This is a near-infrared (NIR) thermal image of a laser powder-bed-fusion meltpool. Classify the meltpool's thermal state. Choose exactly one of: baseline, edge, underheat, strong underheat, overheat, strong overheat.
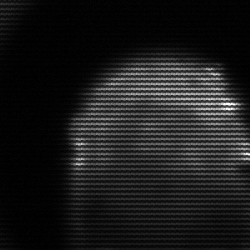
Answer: edge